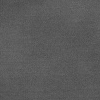
Atmospheric dust classification: dusty